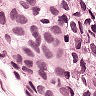
Metastatic tissue present: yes